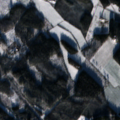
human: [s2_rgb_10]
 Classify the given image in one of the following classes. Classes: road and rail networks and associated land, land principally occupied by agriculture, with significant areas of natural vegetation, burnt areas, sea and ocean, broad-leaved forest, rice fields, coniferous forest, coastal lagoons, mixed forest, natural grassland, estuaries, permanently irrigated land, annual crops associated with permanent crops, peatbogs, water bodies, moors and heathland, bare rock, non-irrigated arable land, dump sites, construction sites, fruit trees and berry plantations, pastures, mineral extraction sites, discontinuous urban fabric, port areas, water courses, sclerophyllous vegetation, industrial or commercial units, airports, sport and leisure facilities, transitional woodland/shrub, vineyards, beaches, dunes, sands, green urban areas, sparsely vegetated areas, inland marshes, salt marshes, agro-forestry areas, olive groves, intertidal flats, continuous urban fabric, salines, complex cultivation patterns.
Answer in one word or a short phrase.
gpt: land principally occupied by agriculture, with significant areas of natural vegetation, mixed forest, transitional woodland/shrub